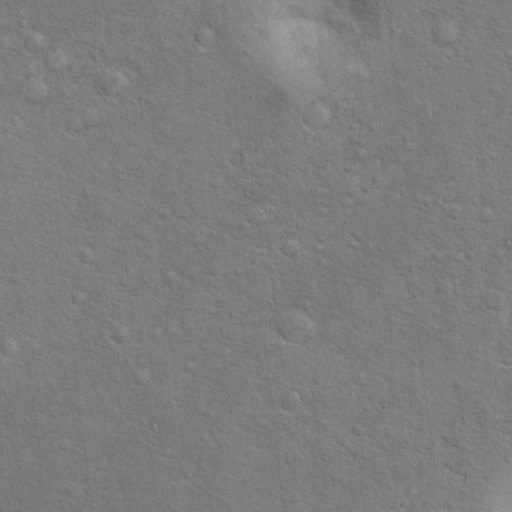
Classes present: Background, Cone